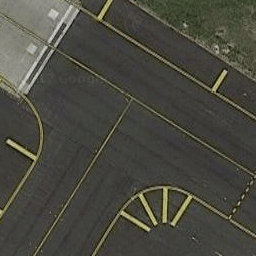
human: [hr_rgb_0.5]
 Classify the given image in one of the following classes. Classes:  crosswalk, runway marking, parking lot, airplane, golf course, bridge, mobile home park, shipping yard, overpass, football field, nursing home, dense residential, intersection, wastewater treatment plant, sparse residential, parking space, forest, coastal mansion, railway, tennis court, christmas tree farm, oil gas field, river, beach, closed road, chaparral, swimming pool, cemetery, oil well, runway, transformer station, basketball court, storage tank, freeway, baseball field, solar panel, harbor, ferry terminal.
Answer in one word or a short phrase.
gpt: runway marking